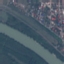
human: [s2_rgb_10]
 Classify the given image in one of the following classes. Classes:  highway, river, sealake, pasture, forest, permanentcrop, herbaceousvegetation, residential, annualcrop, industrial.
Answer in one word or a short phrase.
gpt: River